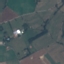
Land use / land cover: Pasture